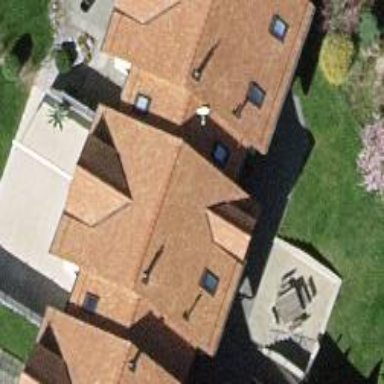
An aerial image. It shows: Terrace building with gabled roof.